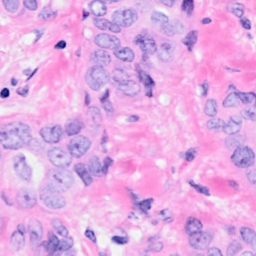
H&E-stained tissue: Breast